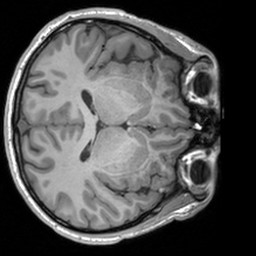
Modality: T1w
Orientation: axial
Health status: healthy
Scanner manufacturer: siemens
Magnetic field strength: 3 T
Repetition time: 1.9 s
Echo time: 0.00226 s